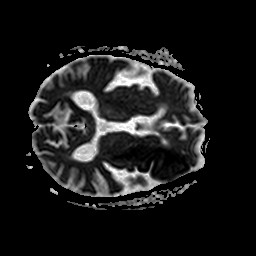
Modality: ADC
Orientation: axial
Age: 86
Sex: female
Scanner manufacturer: philips
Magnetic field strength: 1.5 T
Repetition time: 4.52 s
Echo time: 0.07843 s